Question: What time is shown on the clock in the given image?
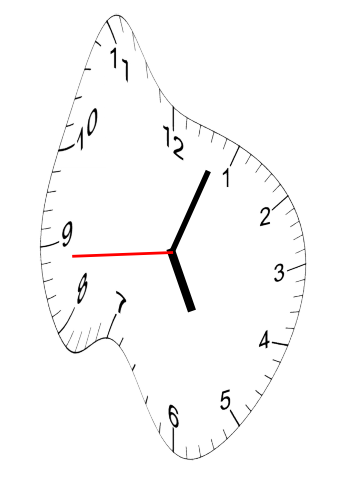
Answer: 05:03:44